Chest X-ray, AP view. Patient: 54 years old, sex M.
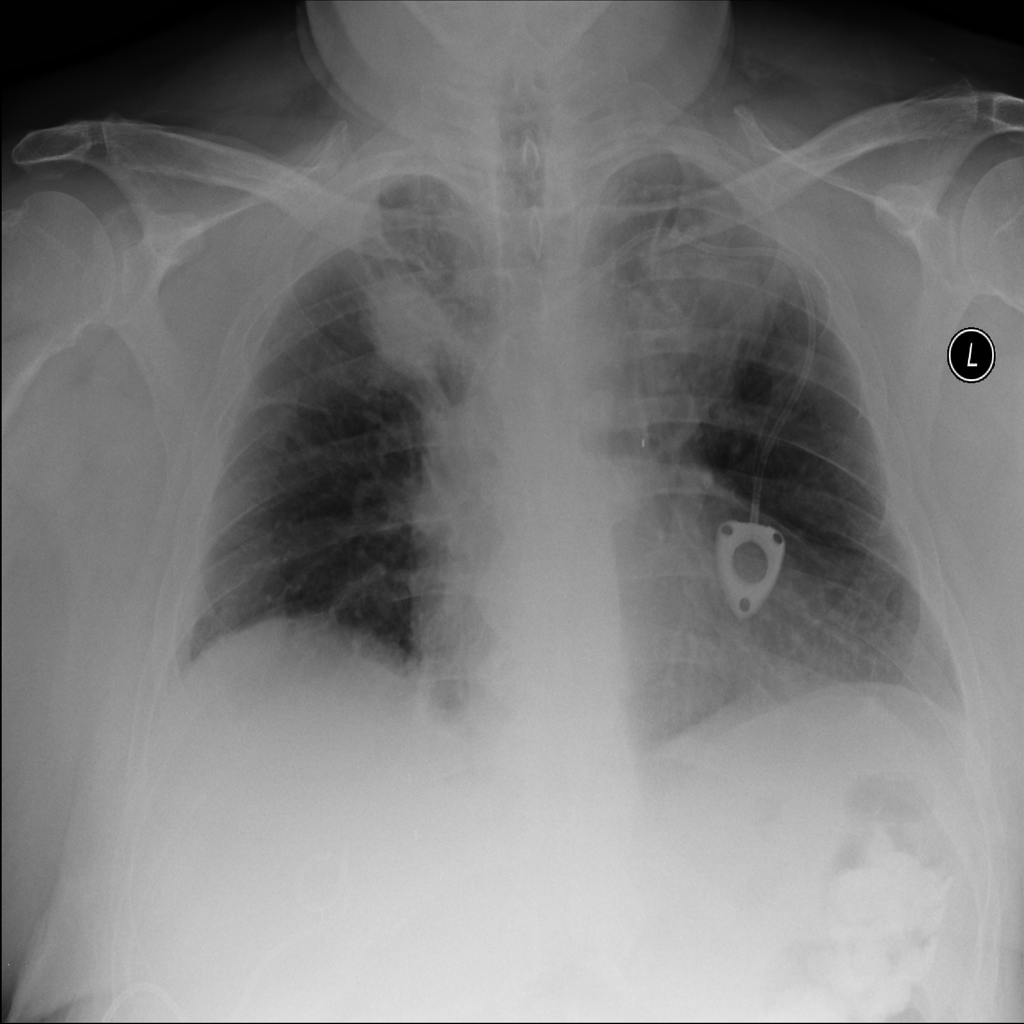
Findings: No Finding